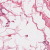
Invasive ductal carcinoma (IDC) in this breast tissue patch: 0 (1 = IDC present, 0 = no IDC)